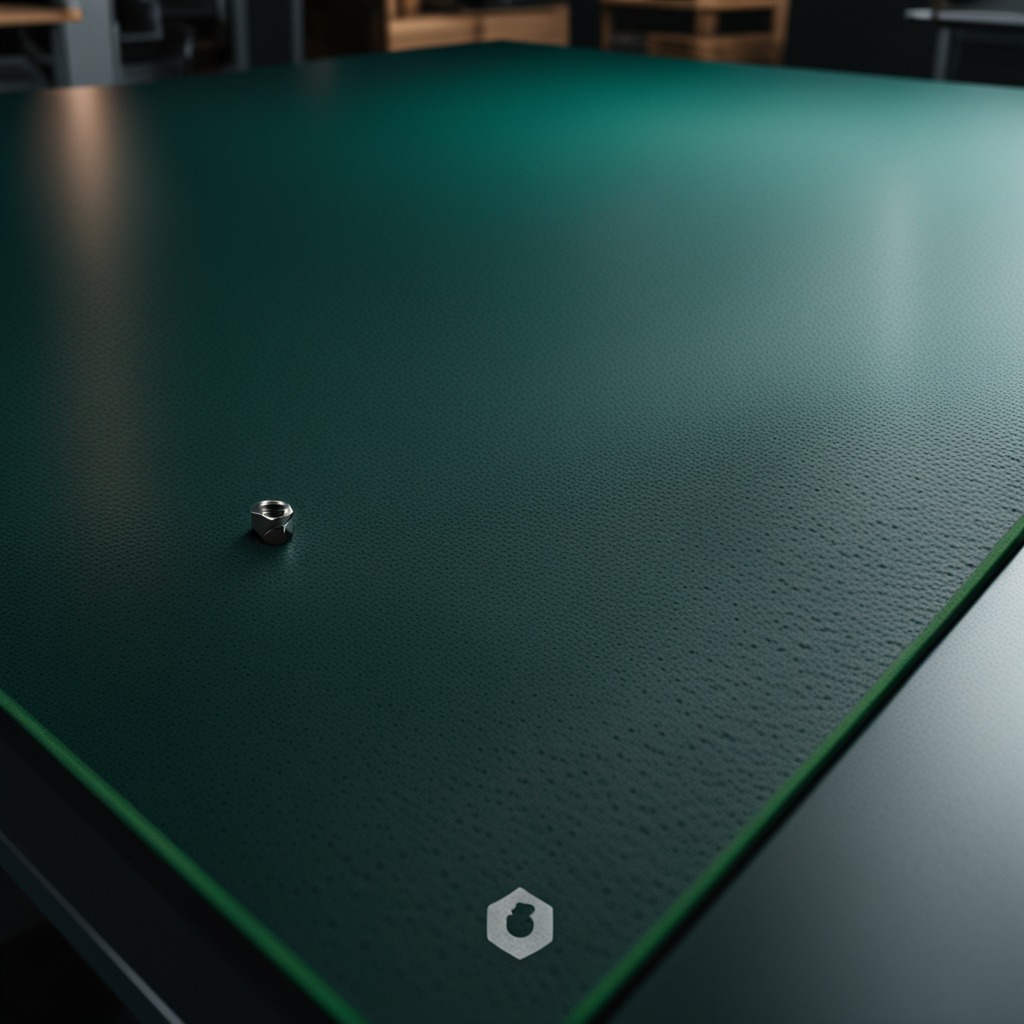
A metal nut lying on the clean granite tabletop inside a workshop at night dim ambient light soft shadows worn but beneath the mat